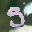
Label: 5